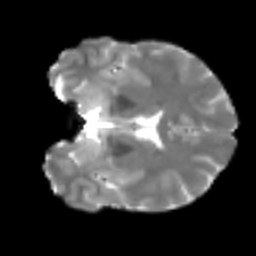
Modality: T2w
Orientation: coronal
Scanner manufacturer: siemens
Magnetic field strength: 3 T
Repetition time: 4 s
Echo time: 0.0594 s